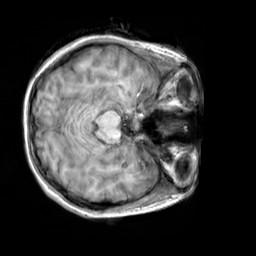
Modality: T1w
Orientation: axial
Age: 20
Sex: female
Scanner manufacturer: siemens
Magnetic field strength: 3 T
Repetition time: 2.3 s
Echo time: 0.00303 s